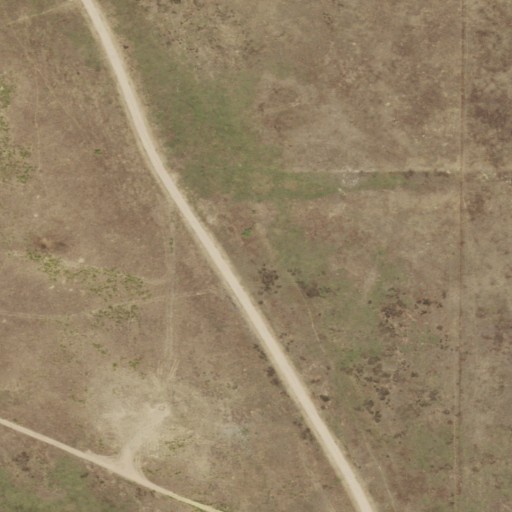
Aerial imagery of valley in Colorado named Ennis Draw containing only grassland